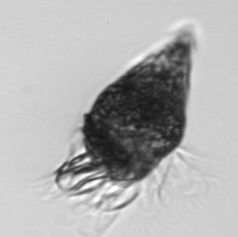
Label: Strombidium_wulffi